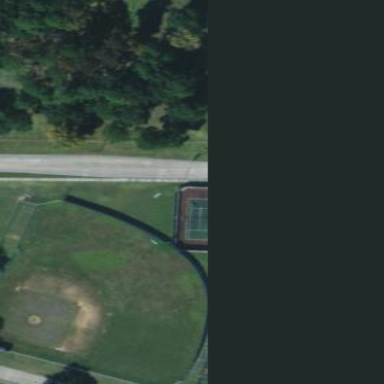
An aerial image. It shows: Baseball pitch for leisure and sports activities.